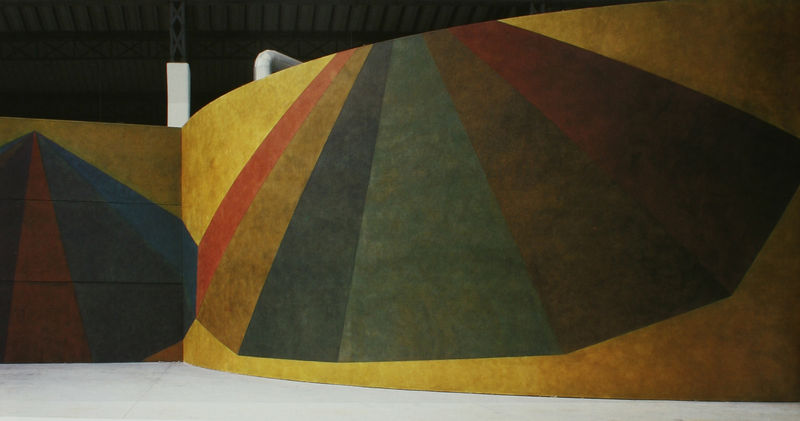
Titel: Installation Magasin Centre National D'Art Contemporain de Grenoble - Double asymmetrical pyramids
Künstler: Sol Lewitt
Schlagwörter: blau, weiß, dreieck, gelb, grün, braun, bunt, orange, pfeiler, raum, schwarz, zimmer, dach, rot, malerei, muster, wand, innenraum, feld, felder, boden, decke, ecke, abstrakt, fläche, flächen, mauer, formen, red, green, yellow, halle, wände, form, mauern, museum, sol, geometrie, lewitt, installation, zelt, prisma, sol lewitt, museun